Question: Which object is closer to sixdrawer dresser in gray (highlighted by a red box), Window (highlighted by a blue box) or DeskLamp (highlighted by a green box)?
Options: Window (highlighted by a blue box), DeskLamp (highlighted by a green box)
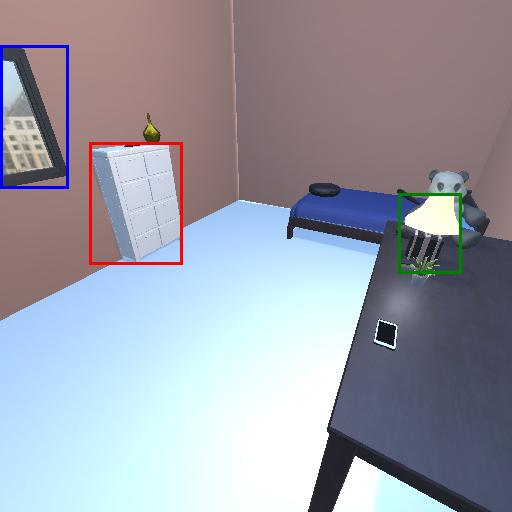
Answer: Window (highlighted by a blue box)